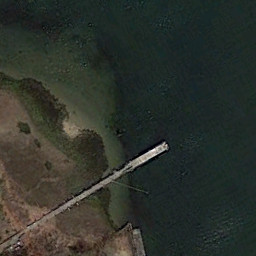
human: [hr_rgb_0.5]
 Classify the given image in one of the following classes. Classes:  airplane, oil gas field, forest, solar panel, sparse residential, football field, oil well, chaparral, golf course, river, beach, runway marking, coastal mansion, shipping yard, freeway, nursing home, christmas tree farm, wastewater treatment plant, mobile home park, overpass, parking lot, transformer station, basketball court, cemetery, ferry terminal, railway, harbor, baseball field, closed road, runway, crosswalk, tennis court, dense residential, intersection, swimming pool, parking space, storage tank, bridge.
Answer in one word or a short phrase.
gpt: ferry terminal